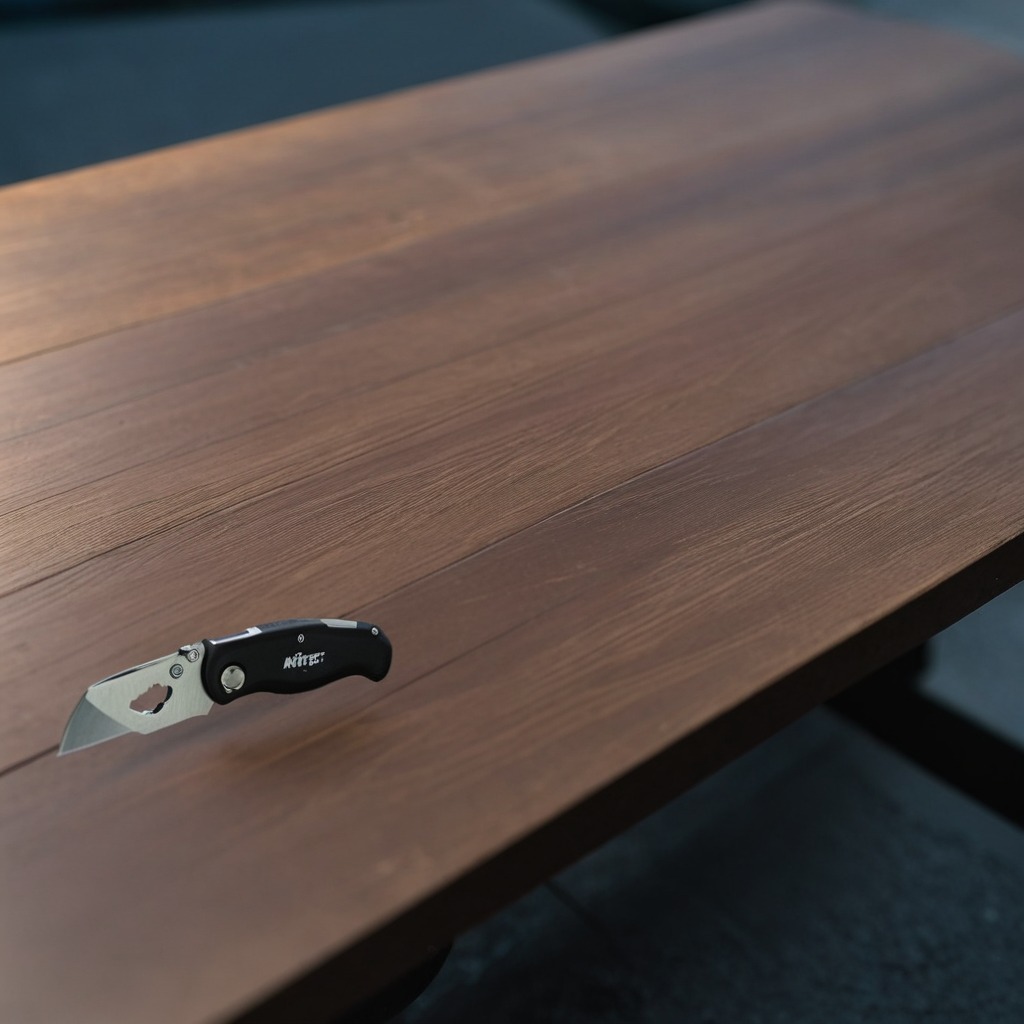
A utility knife is lying on the old table.